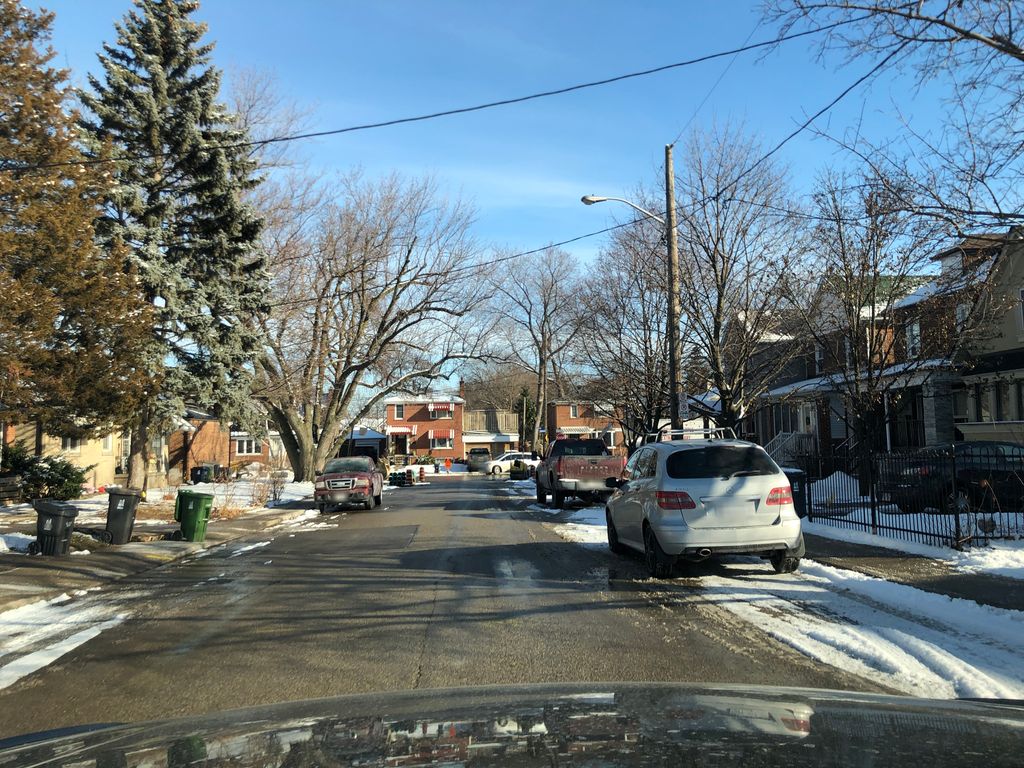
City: toronto